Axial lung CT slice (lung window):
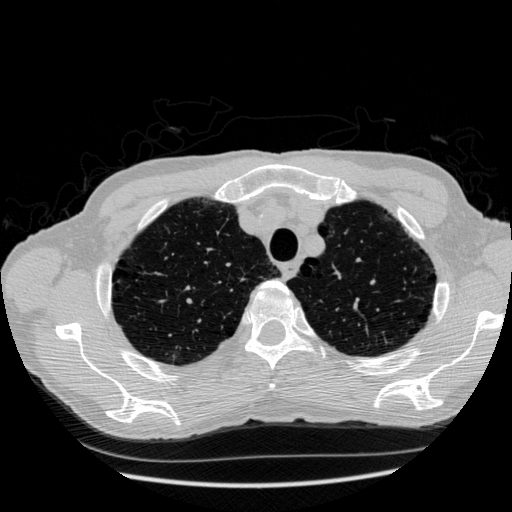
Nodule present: no